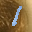
Label: 1